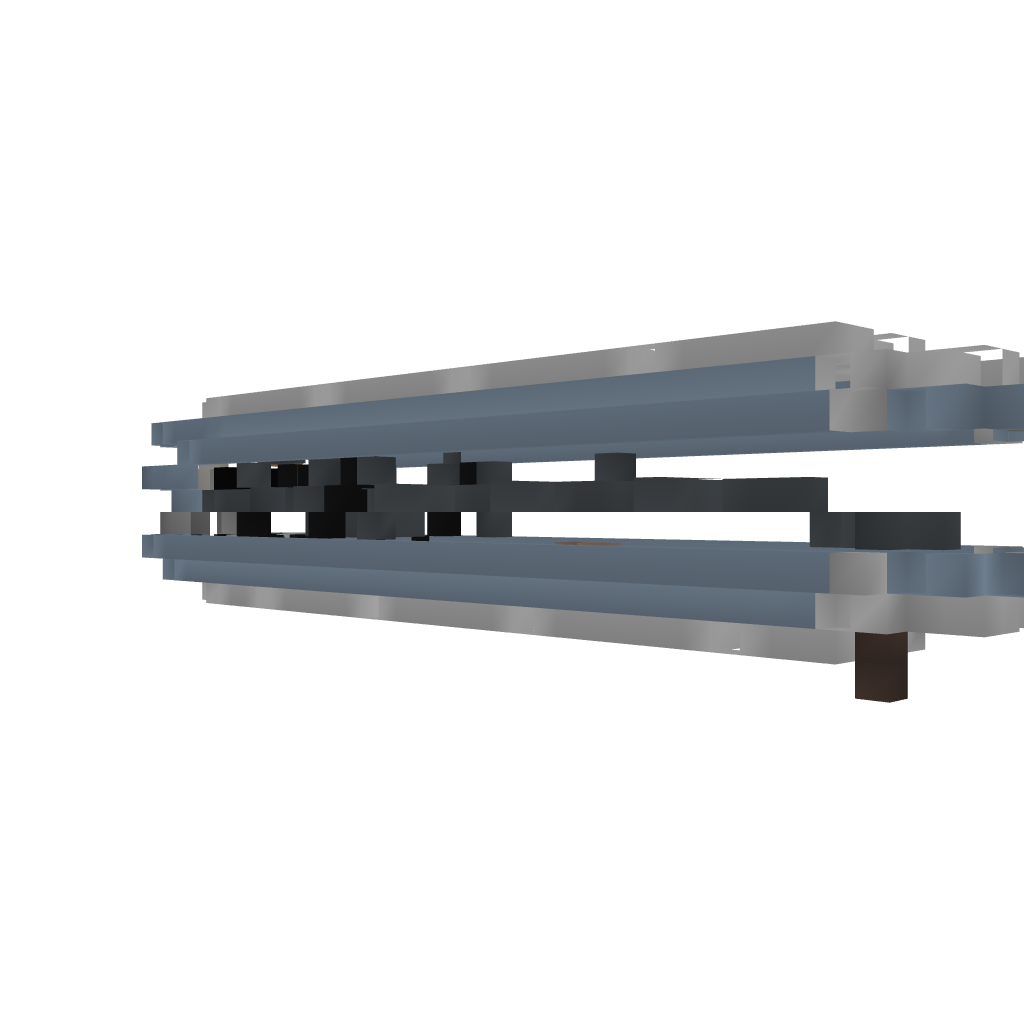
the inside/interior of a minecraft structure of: Functional Corvette Airship